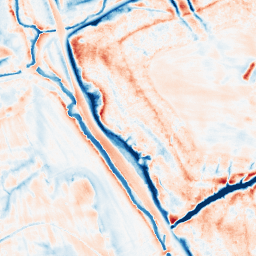
Category: trend_removal
Decomposition family: local_polynomial
Decomposition parameters: window_size: 21
degree: 2
Upsampling method: cubic_catmull_rom
Upsampling parameters: scale: 2
Upsampling scale: 2